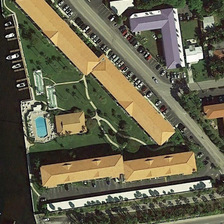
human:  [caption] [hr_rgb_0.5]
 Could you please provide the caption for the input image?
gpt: several buildings with a swimming pool is near a river in a resort .

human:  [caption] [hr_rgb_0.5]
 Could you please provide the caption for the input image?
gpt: several buildings with a swimming pool is near a river in a resort .

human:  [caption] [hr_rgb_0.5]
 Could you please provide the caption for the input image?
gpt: several buildings with a swimming pool is near a river in a resort .

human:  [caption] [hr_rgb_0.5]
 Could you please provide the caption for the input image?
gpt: several buildings with a swimming pool is near a river in a resort .

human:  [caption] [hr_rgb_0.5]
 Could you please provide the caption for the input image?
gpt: several buildings with a swimming pool is near a river in a resort .